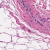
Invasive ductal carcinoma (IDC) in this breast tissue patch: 0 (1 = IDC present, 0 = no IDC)